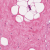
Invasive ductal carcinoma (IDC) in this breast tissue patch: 0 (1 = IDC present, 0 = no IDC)